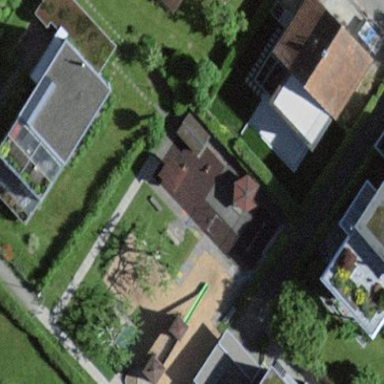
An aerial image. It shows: Playground area for leisure land.